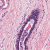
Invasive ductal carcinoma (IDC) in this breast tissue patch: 0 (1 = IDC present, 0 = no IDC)